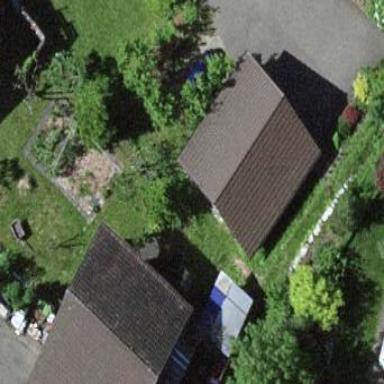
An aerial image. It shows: Garage building.